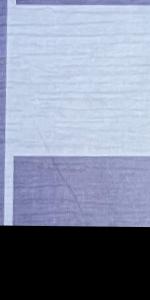
Label: Empty